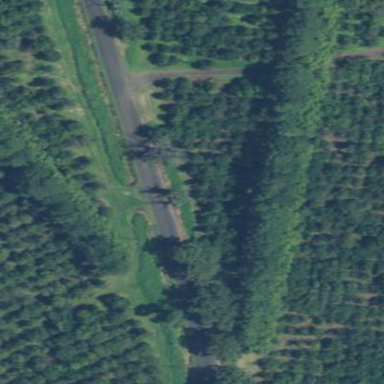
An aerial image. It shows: Orchard filled with macadamia trees.